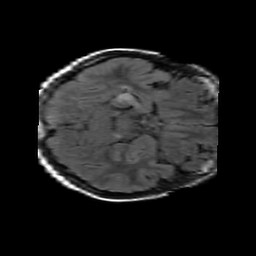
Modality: FLAIR
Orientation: axial
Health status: ill
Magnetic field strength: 3 T